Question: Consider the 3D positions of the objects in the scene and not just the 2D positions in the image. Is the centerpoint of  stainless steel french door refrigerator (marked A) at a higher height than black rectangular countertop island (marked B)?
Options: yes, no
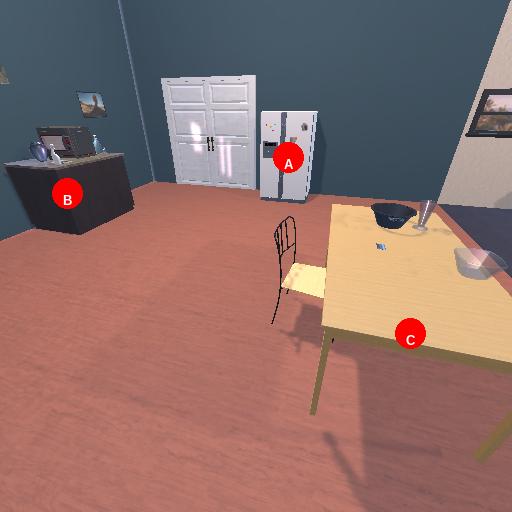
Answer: yes